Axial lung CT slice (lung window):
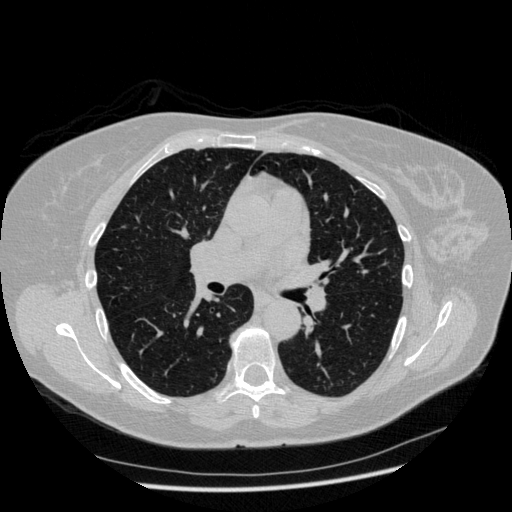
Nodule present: no